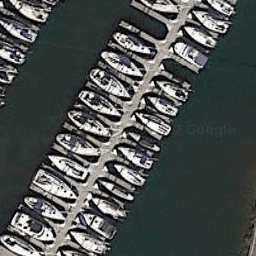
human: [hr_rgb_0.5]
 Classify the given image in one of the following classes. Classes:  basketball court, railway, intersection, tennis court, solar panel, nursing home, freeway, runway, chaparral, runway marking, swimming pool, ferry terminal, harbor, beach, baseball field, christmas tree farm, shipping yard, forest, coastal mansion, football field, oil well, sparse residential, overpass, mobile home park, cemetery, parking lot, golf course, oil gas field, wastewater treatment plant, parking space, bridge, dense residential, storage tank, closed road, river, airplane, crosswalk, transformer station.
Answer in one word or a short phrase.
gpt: harbor